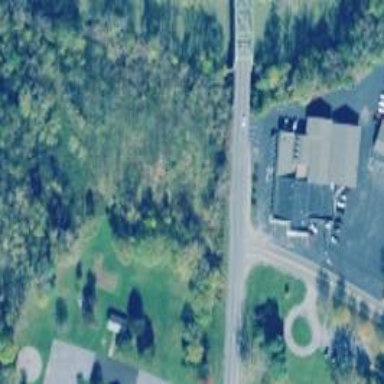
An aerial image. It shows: Roundabout on trunk highway.